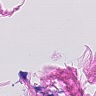
Metastatic tissue present: no